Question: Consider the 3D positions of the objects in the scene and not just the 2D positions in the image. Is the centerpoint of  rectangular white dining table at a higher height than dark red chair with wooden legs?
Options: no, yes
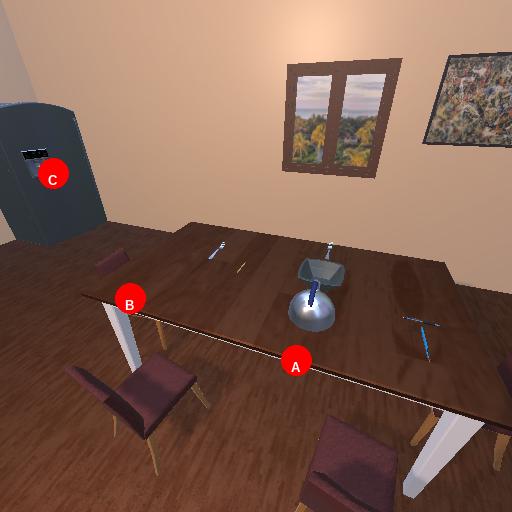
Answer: no